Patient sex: F
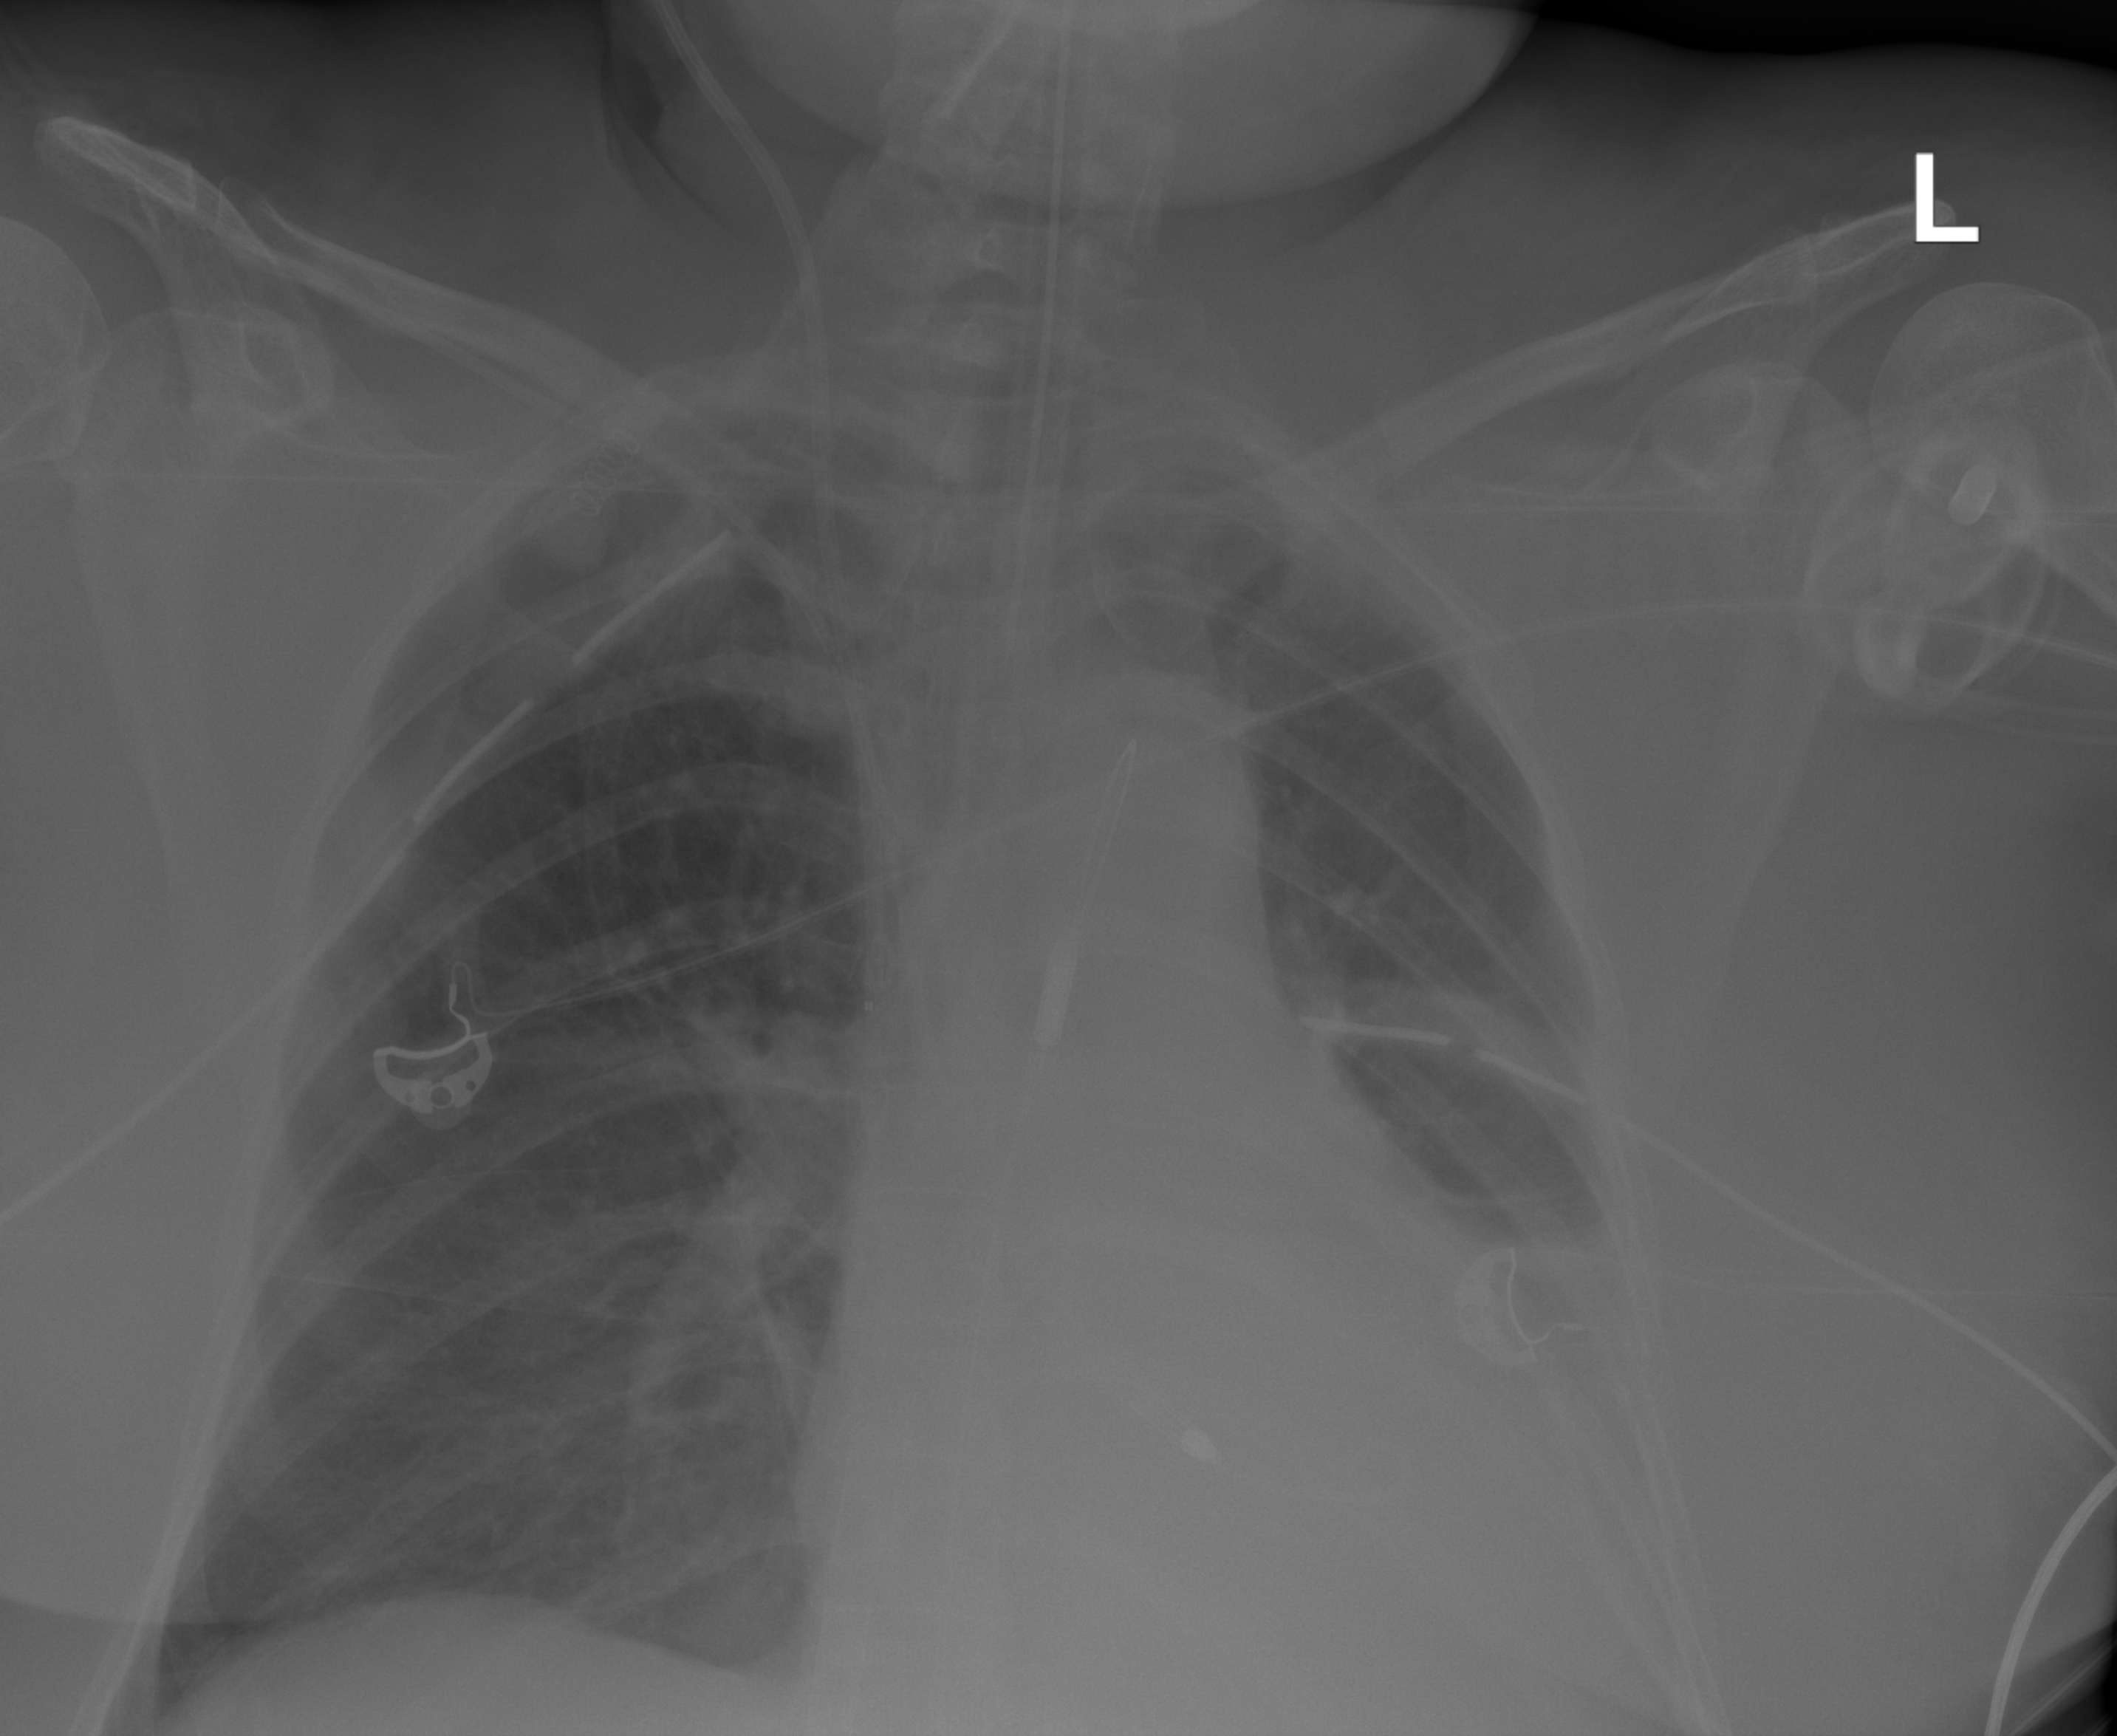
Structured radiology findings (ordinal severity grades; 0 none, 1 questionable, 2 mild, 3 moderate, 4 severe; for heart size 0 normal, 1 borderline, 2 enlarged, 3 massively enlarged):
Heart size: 2
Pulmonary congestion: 0
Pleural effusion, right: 0
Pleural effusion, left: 2
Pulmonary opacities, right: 0
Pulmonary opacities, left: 0
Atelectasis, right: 0
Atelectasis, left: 2